Question: I need to add some URL in the Exception Site List under 'Edit Site List'. But I do not found it on my Start > Control Panel > JAVA > Security.

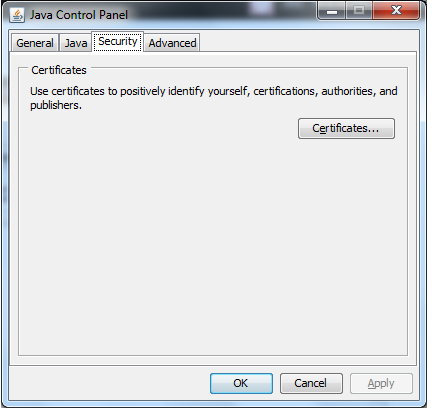
Answer: I just solved this problem by uninstalling older versions of Java from the Control Panel.
'''
Control Panel > Uninstall a Program
'''